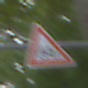
Verkehrszeichen: RadverkehrRechts
Umgebung: Outdoor, Urban
Tageszeit: MorningAfternoon
Wetter: Overcast
Licht: Natural
Jahreszeit: NotSpecified
Kontrast: LowContrast